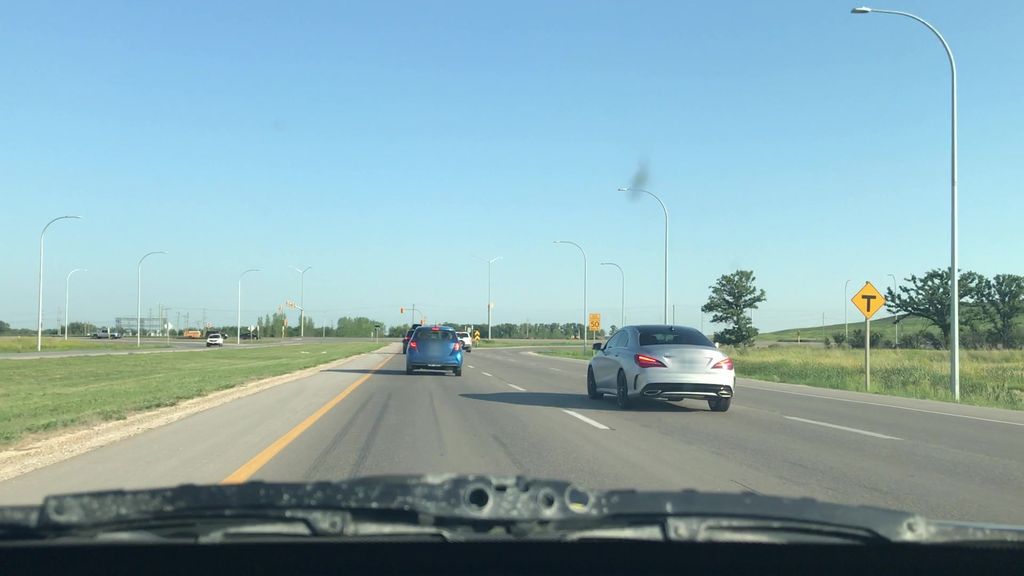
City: winnipeg